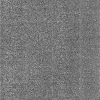
Atmospheric dust classification: dusty